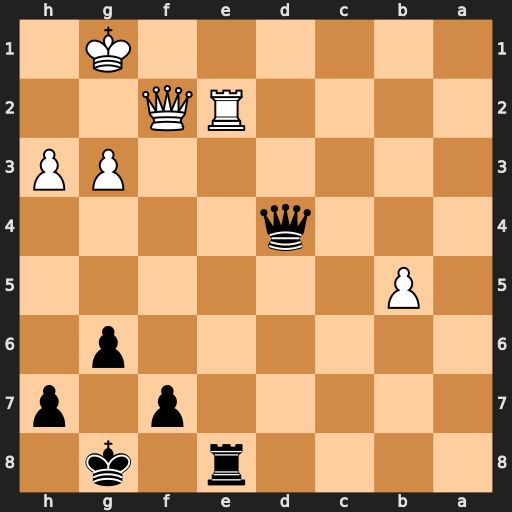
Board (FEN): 4r1k1/5p1p/6p1/1P6/3q4/6PP/4RQ2/6K1
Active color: b
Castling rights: -
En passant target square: -
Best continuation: Qd1+ Qf1 Qxe2 Qxe2 Rxe2